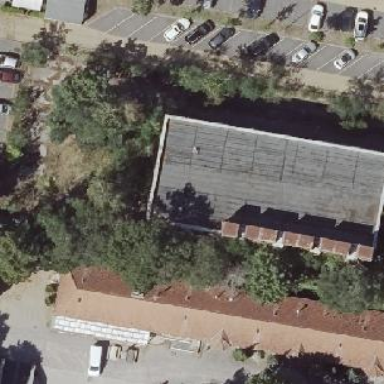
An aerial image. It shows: Part of building.